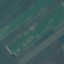
Land use / land cover: AnnualCrop